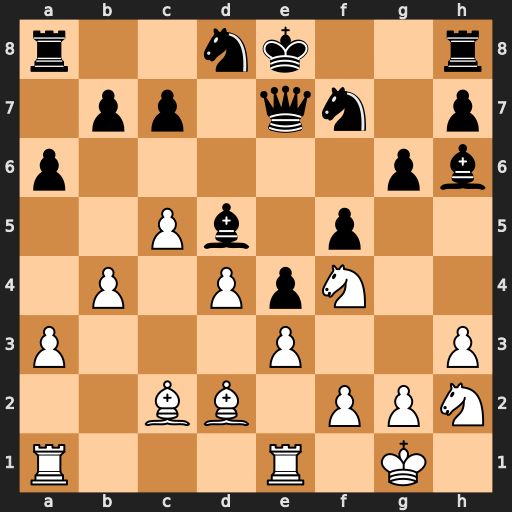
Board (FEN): r2nk2r/1pp1qn1p/p5pb/2Pb1p2/1P1PpN2/P3P2P/2BB1PPN/R3R1K1
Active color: w
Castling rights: kq
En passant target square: -
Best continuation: Nxd5 Qh4 Nxc7+ Ke7 Nxa8